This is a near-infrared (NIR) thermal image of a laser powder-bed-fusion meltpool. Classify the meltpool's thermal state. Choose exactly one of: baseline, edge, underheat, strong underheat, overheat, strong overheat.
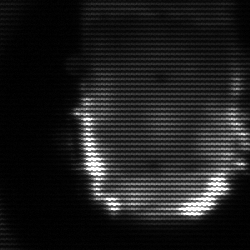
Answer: baseline